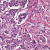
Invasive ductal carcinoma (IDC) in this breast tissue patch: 1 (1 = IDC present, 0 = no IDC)